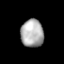
Tissue: lung
Cell type: Fibroblasts
Senescence score: 0.215
Nuclear area (px): 620
Mean DAPI intensity: 173.721